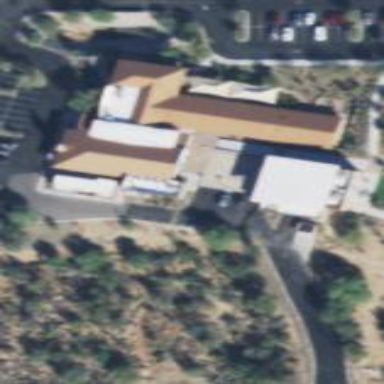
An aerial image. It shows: Beautiful church building.